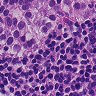
Metastatic tissue present: yes